Question: '''
class a{
private int i=100;
a(){
//this.i=5;
}
}
class b extends a {
b( ){
//super.i=10;
a a = new a();
System.out.println(super.i);
}
}
class c {
public static void main(String [] args){
b b = new b();
}}
'''
In the above program i was trying to access private variables with super keyword which i know its not possible but surprisingly in my android mobile using this AIDE (java ide) i was able to access this with super but not directly as i have commented out in the code .i just want to know is that bug with AIDE or i am doing something wrong here.

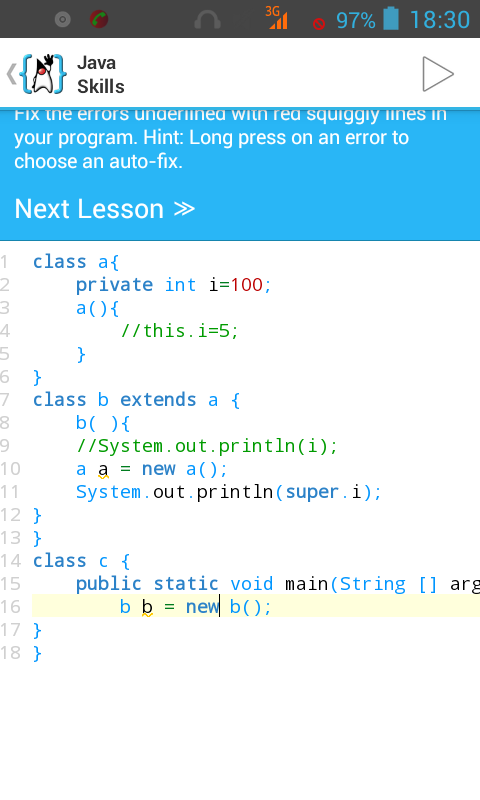
Answer: If AIDE gave you the impression you could use 'super.i' in class 'b' and compile it, then yes, that's a bug in AIDE. 'i' has private access in 'a', and so you cannot use it outside of 'a'. A Java compiler would say:
---
In Java, the convention is to use an initial upper-case character in class names. You can do what you like in your own code, but when working with others or asking for help, following the conventions is probably better. So 'A', not 'a', and 'B' not 'b' (for the classes).